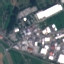
Land use / land cover: Industrial